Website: walmart
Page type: account-selection
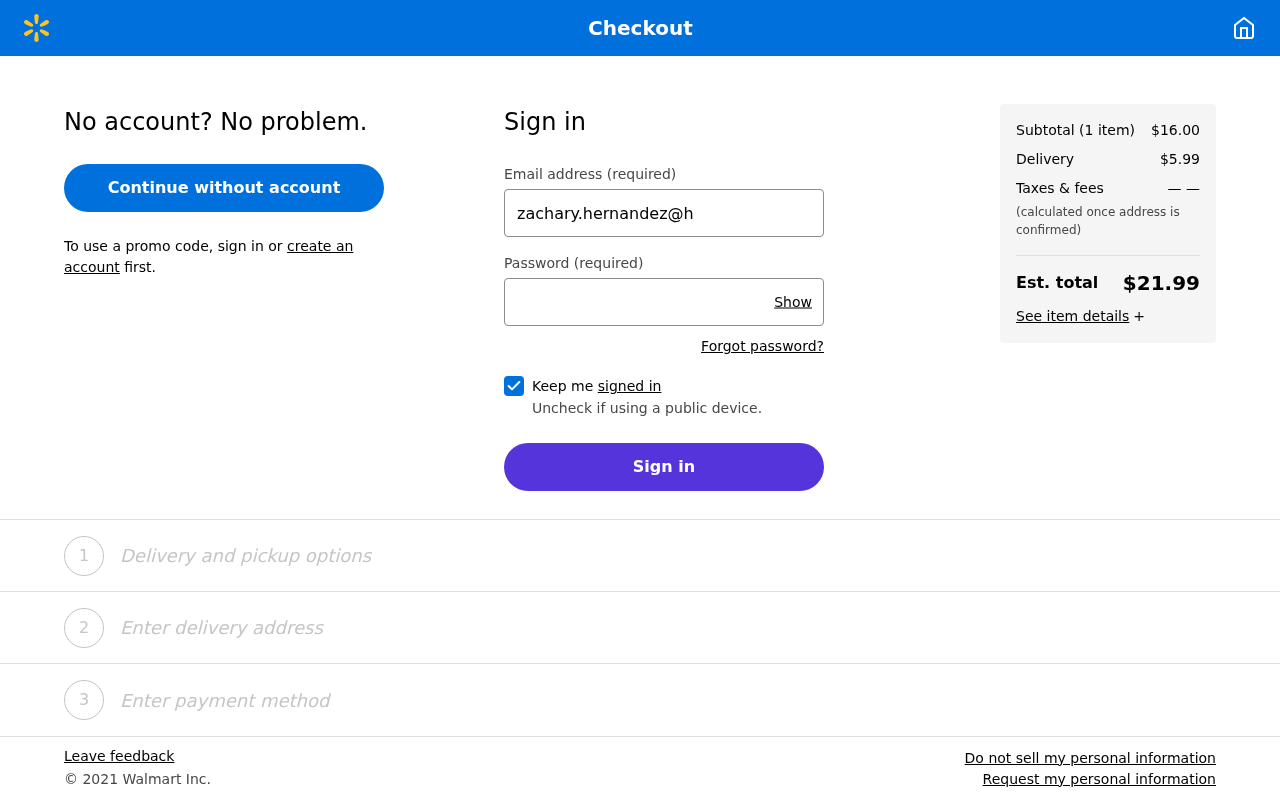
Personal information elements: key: PII_EMAIL
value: zachary.hernandez@hotmail.com
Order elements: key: ORDER_NUM_ITEMS
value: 1
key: ORDER_SUBTOTAL
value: $16.00
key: ORDER_SHIPPING_COST
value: $5.99
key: ORDER_TOTAL
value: $21.99